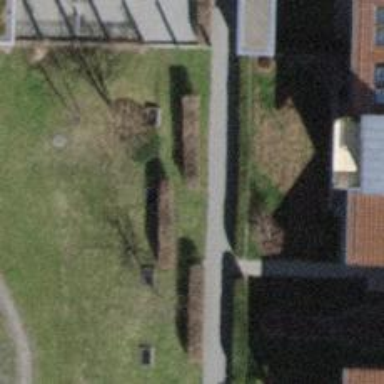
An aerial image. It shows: Hedge barrier.